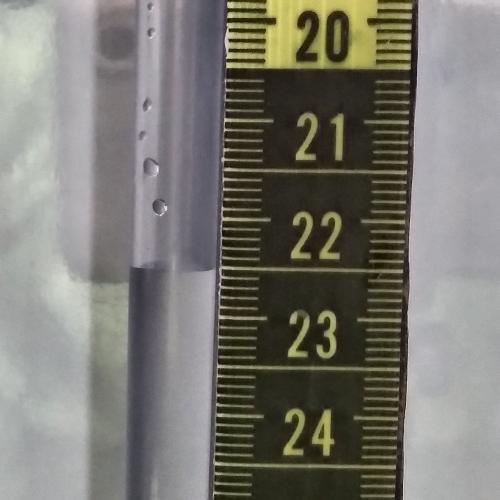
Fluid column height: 22.5 cm